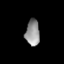
Tissue: lung
Cell type: Fibroblasts
Senescence score: 0.2417
Nuclear area (px): 363
Mean DAPI intensity: 146.069